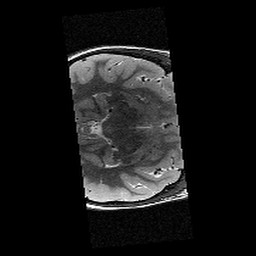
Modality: T2w
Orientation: axial
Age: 11
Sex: female
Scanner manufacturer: siemens
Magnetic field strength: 3 T
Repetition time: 9.23 s
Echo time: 0.067 s